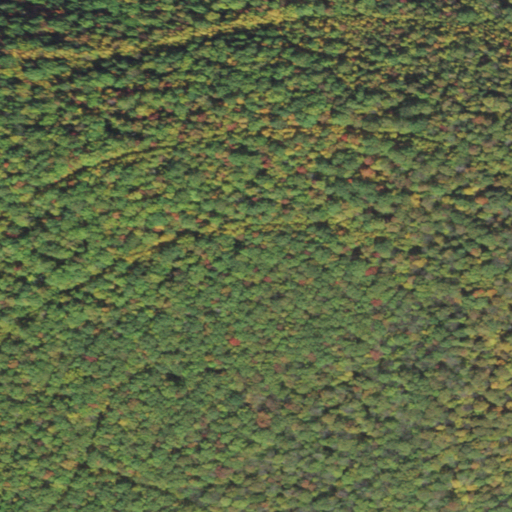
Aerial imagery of mountain in Pennsylvania named Spruce Knob containing open development, deciduous forest, mixed forest, and evergreen forest